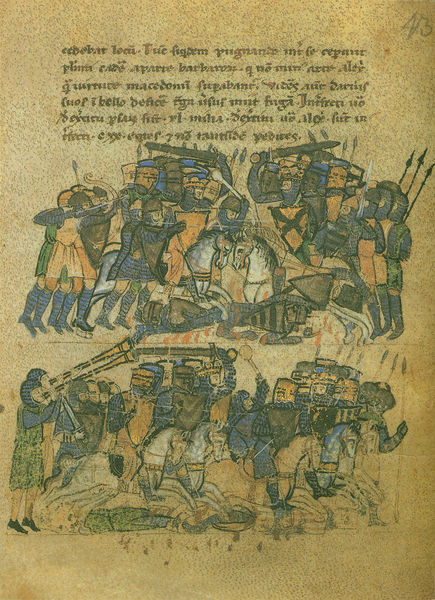
Titel: Alexanderroman
Institution: Leipzig, Stadtbibliothek
Schlagwörter: blau, kampf, weiß, männer, zeichnung, rot, beige, blass, feld, pferde, reiter, sattel, schrift, bilder, bogen, zwei, krieg, schlacht, lanze, soldaten, buch, schwert, text, napoleon, helm, ritter, mittelalter, krieger, lanzen, fanfaren, trompeten, hörner, pfeil, latein, schilde, trompete, buchmalerei, kettenhemd